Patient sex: M
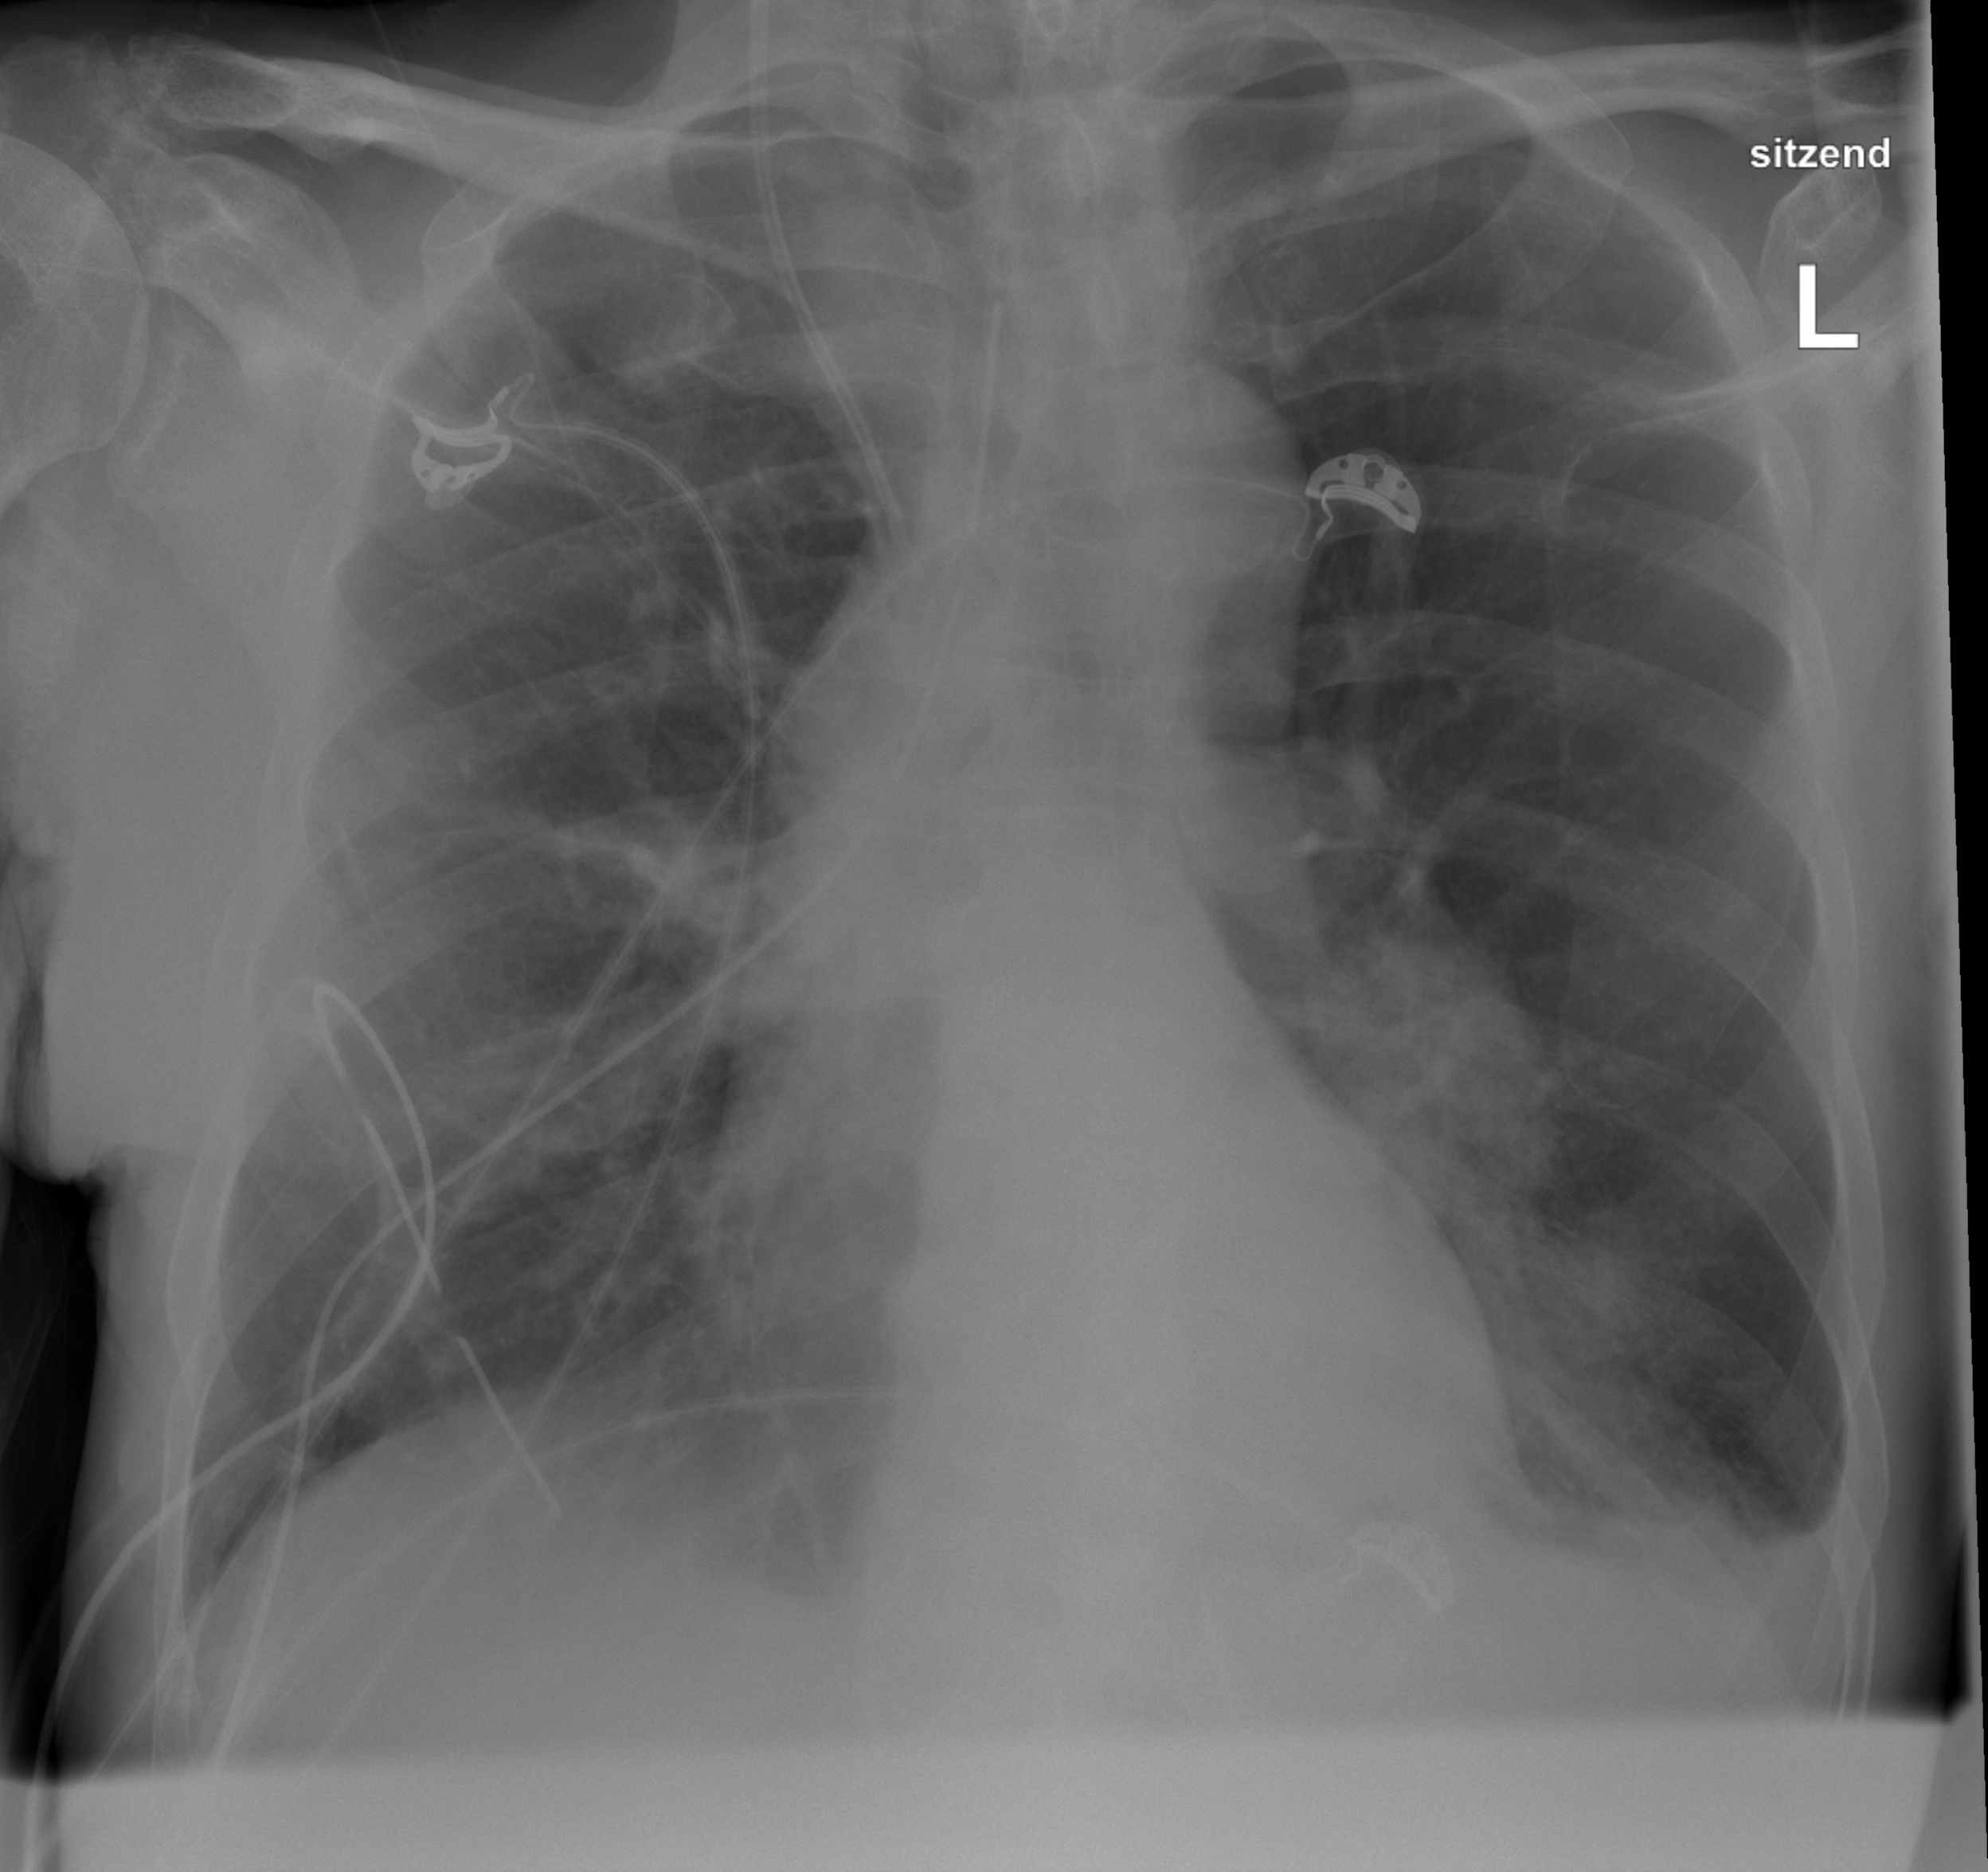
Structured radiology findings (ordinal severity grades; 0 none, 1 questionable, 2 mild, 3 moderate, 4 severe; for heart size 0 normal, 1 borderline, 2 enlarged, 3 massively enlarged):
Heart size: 0
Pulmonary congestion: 0
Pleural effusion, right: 0
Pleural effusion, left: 2
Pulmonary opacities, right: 0
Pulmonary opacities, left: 0
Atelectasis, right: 2
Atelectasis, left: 2